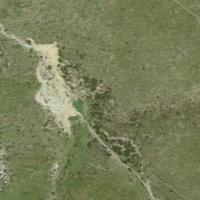
EUNIS habitat code: 23
Species observed at this site:
Psophus stridulus
Oedipoda caerulescens
Minois dryas
Arcyptera fusca
Ephippiger terrestris